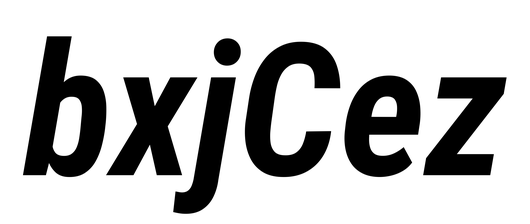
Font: Roboto-Italic_Condensed_Bold_Italic